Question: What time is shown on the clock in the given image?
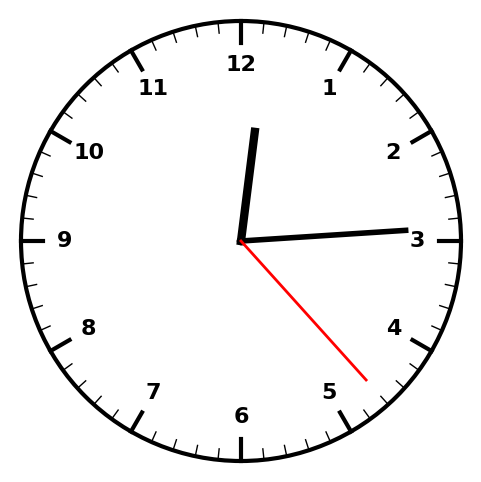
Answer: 12:14:23